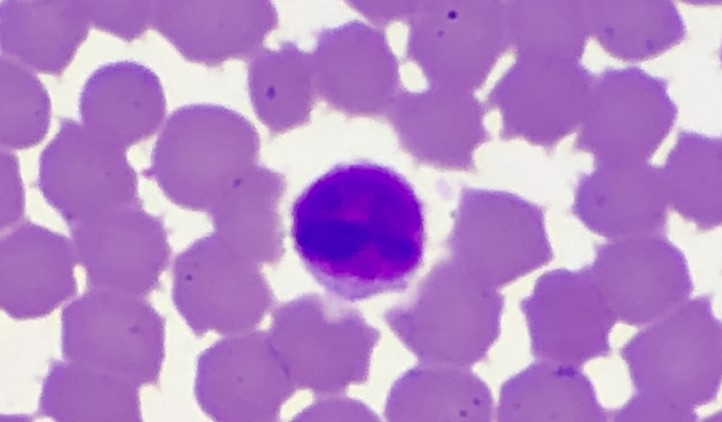
White blood cell type: Lymphocyte